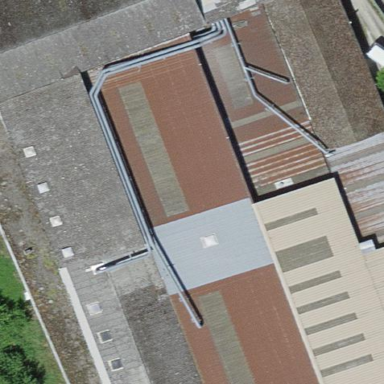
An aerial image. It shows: Building with flat roof.